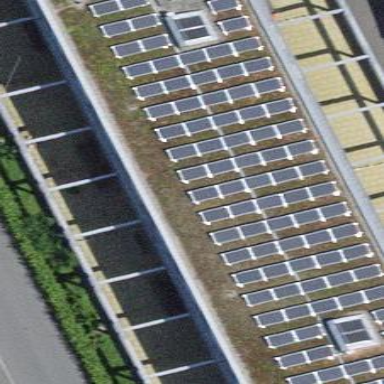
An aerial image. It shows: Solar photovoltaic panel generator.